Question: I don't understand what is causing a CS1513 error. I'm using Microsoft Visual Studio.
Here's my code:
'''
using UnityEngine;
using System.Collections;
public class GameStarted : MonoBehaviour {
void GameStartMsg()
{
Debug.Log("Game started!");
}
'''
That's all I see:

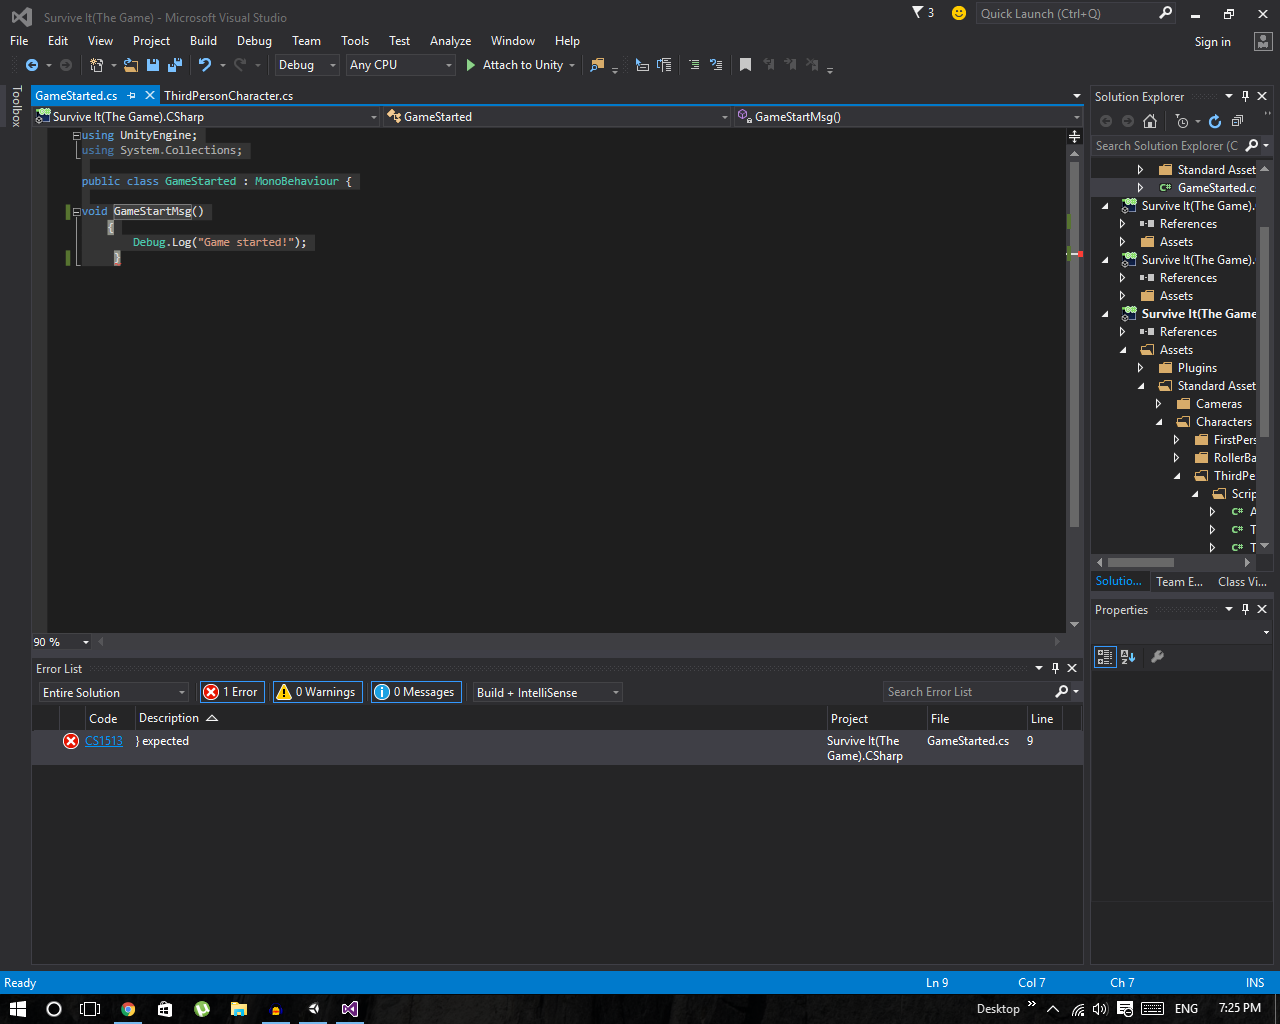
Answer: Please attempt to answer questions yourself.
Googling 'error CS1513' lead to this page as the first result - <URL>
Grant Winney's comment is correct, missing brace.